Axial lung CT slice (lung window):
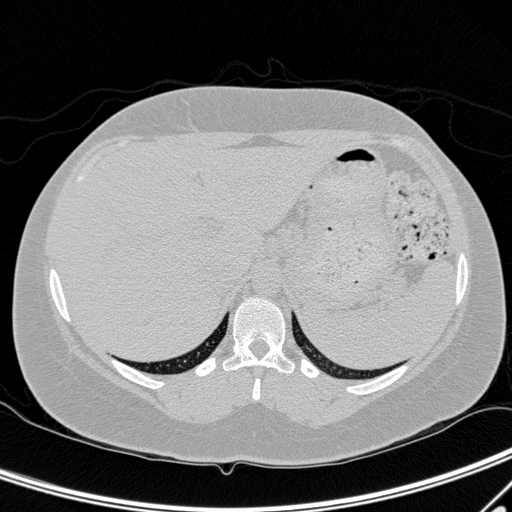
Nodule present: no